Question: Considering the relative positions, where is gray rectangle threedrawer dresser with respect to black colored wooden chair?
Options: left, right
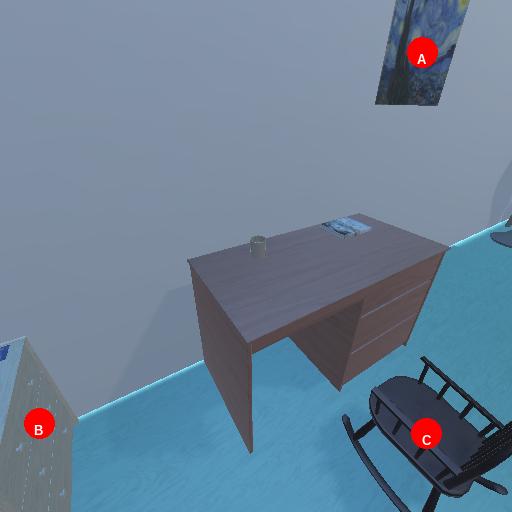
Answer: left